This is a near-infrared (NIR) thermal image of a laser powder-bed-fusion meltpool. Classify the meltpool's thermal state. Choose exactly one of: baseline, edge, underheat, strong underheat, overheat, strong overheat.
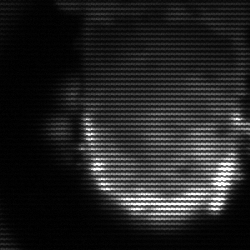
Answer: baseline